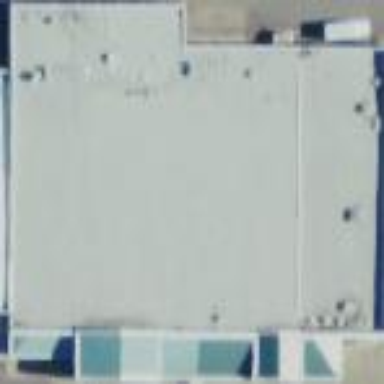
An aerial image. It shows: Supermarket building.